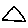
Label: triangle